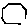
Label: hexagon